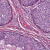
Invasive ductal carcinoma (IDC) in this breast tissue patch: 0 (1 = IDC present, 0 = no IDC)